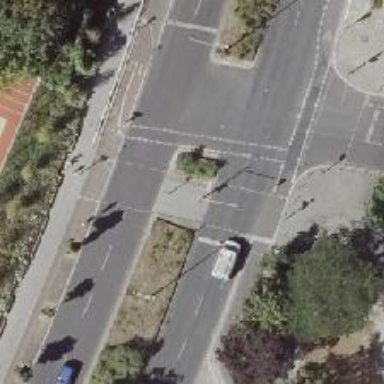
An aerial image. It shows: Crossing with traffic signals.